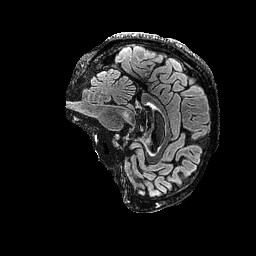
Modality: FLAIR
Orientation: sagittal
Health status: ill
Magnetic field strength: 3 T